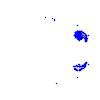
Particle: pion